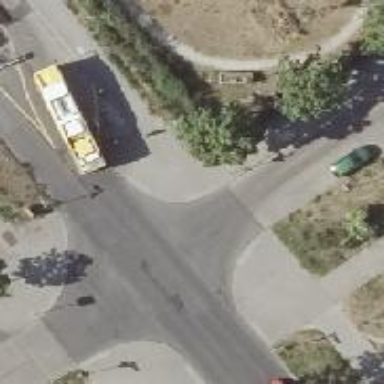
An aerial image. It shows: Unmarked road crossing.